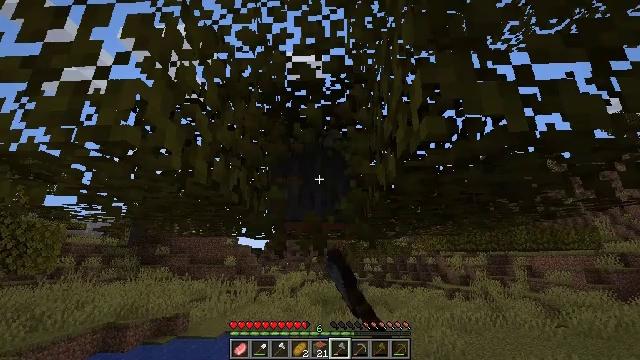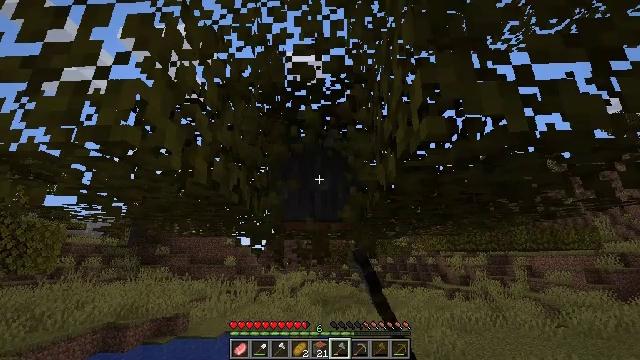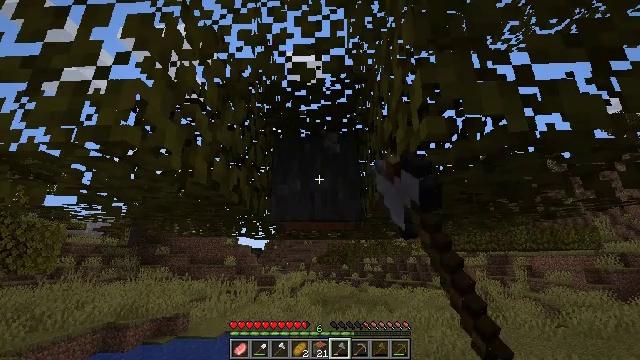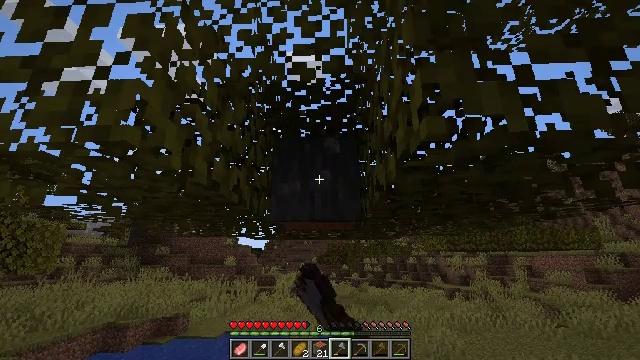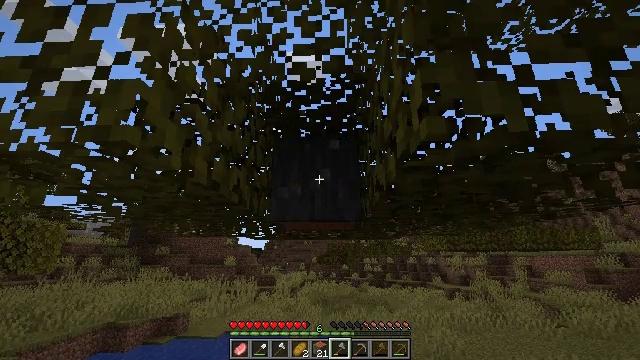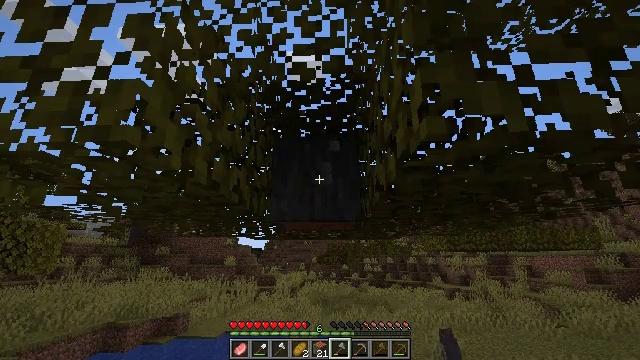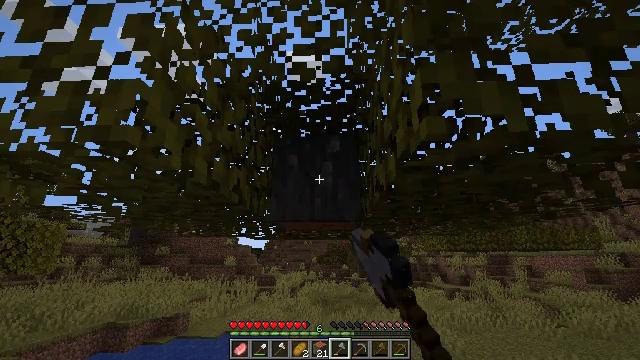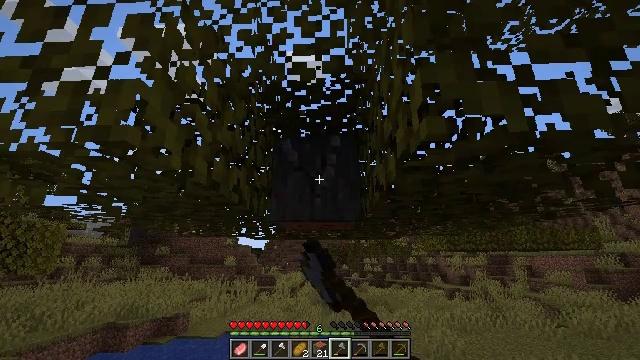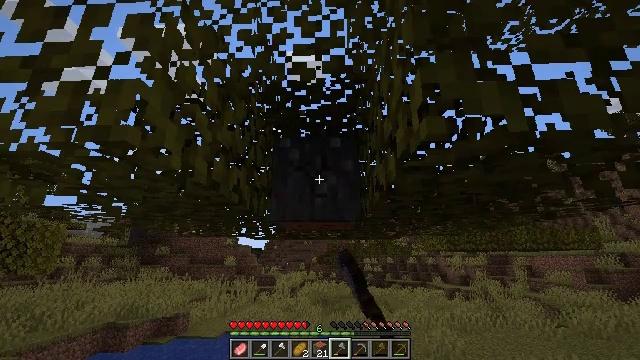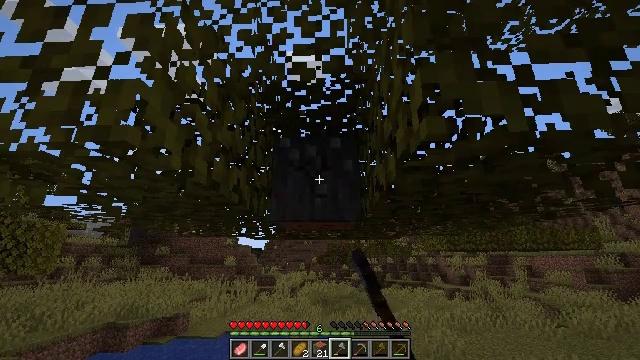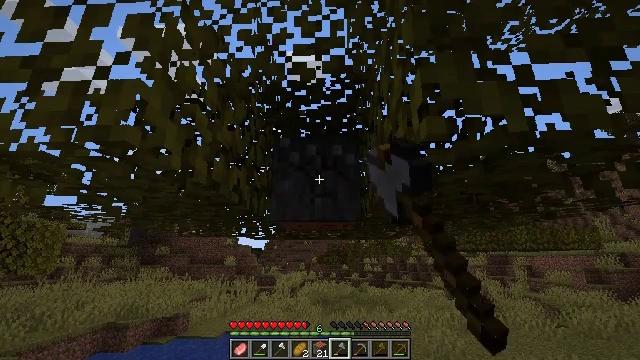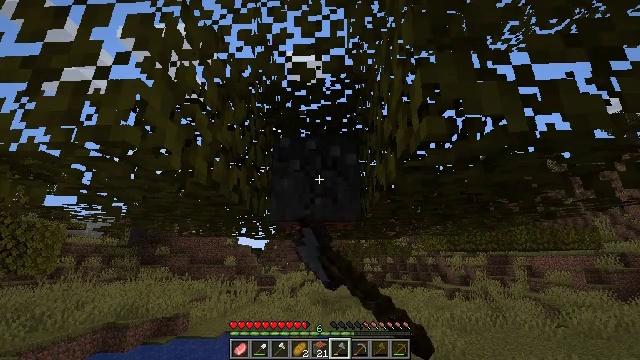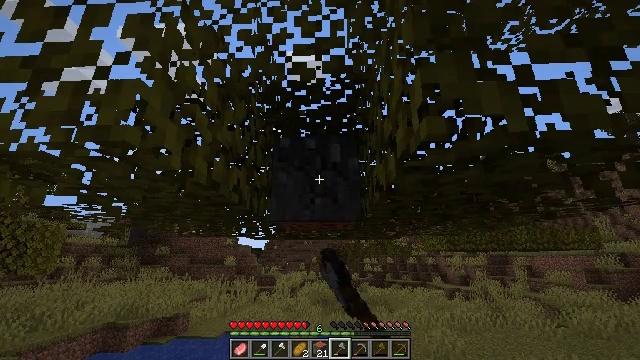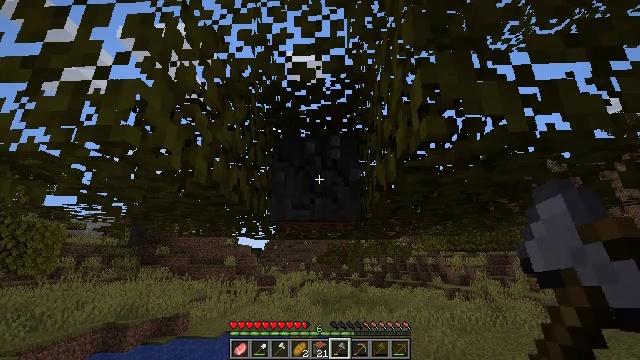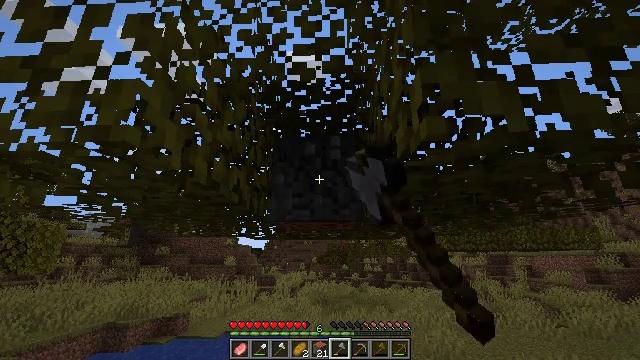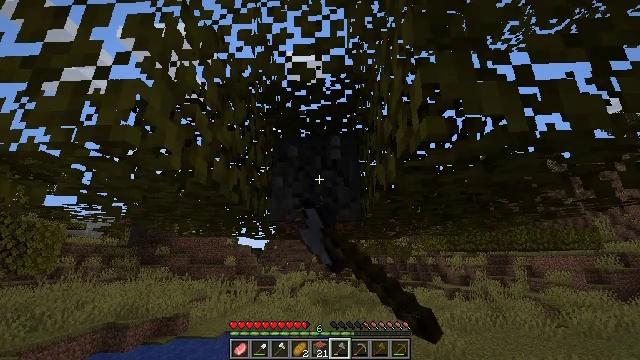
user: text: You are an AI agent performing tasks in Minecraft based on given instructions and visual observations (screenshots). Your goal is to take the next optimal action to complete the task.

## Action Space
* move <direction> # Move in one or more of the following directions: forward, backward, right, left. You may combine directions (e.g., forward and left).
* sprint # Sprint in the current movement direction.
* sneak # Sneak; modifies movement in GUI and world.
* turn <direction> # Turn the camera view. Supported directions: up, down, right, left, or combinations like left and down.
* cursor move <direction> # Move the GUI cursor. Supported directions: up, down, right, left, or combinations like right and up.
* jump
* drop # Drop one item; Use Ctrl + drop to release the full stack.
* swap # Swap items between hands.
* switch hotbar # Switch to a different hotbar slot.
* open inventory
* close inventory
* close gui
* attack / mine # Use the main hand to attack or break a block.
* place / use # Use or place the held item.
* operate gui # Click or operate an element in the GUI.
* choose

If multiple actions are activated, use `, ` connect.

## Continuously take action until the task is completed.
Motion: motion action
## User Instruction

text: Break the acacia log from the tree.
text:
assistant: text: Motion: attack / mine
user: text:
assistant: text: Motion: attack / mine
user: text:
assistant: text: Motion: attack / mine
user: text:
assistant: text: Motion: attack / mine
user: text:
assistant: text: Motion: attack / mine
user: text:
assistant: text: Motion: attack / mine
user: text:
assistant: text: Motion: attack / mine
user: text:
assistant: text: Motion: attack / mine
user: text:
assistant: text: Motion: attack / mine
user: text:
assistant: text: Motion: attack / mine
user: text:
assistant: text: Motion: attack / mine
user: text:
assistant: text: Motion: attack / mine
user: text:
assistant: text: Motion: attack / mine
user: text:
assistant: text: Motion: attack / mine
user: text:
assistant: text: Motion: attack / mine
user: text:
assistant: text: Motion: attack / mine
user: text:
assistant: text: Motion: attack / mine
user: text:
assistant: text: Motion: attack / mine
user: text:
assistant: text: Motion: attack / mine
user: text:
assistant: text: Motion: attack / mine
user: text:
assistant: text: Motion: attack / mine
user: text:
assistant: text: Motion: attack / mine
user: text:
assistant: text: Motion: attack / mine
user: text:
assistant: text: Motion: turn left and down, attack / mine
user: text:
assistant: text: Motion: turn left and down, attack / mine
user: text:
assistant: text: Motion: turn left and down, attack / mine
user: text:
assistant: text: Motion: turn down, attack / mine
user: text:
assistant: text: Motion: turn down, attack / mine
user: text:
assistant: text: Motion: attack / mine
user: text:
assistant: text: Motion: attack / mine